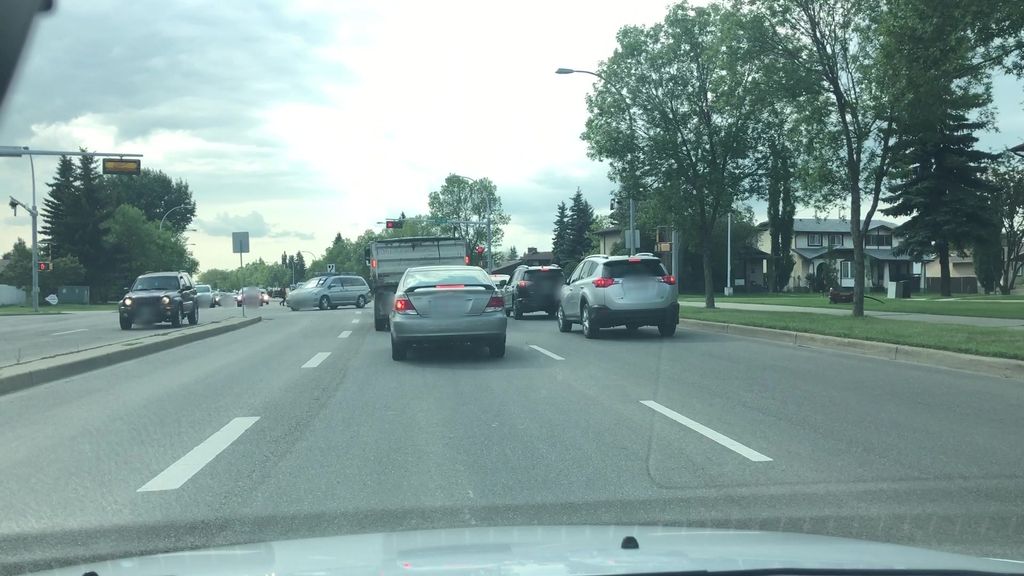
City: edmonton